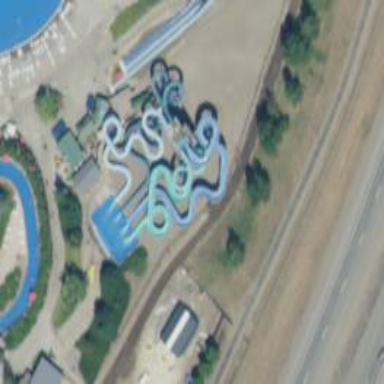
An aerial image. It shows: Water slide attraction.